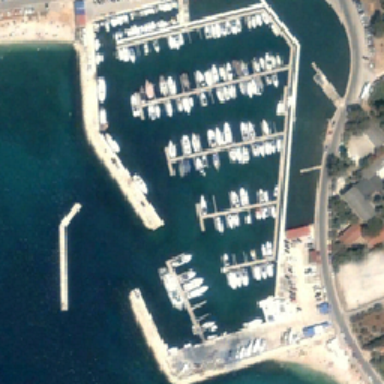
This is ocean many ships buildings and plants .